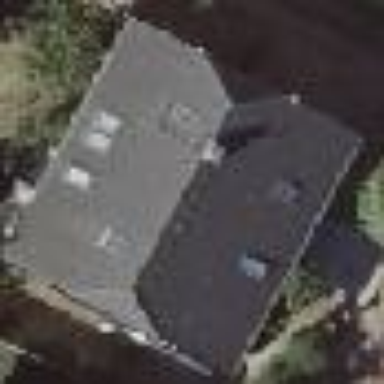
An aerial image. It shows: Semi-detached house.